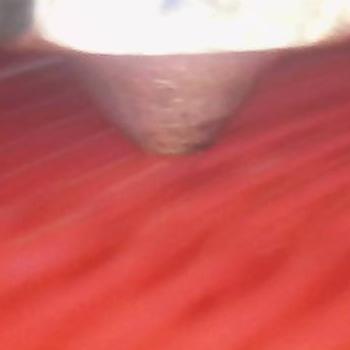
Flow rate: 300%